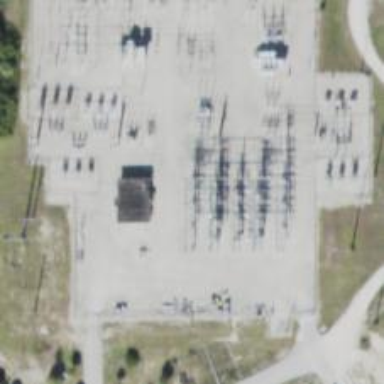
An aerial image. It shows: Lattice structure tower used for power transmission.